Question: I am developing a tool which will have some variable sized windows. I am able to achieve this using the 'QSplitter' horizontal & vertical. Please see attached image.
Now, how to make these individual windows detachable/maximize/close? How can I add cross markers at the top-right-corner of each window so that they can be closed maximized or detached from there? Just like this link :--
<URL>

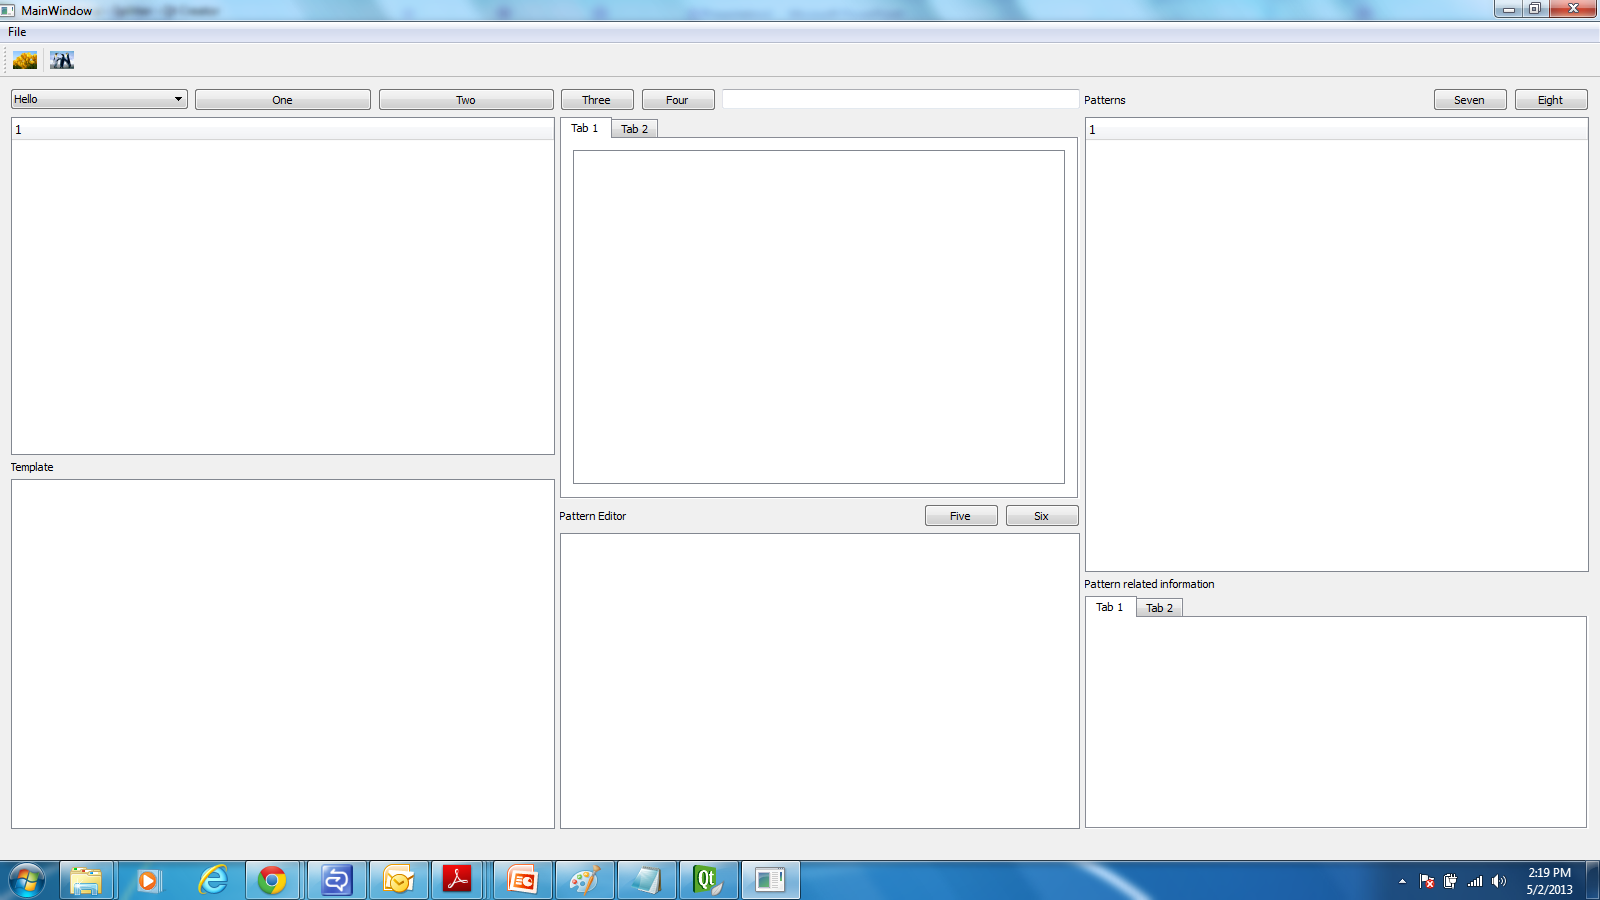
Answer: You're looking for the <URL> class:
> The QDockWidget class provides a widget that can be docked inside a
QMainWindow or floated as a top-level window on the desktop.
QDockWidget provides the concept of dock widgets, also know as tool
palettes or utility windows. Dock windows are secondary windows placed
in the dock widget area around the central widget in a QMainWindow.
Check out <URL>